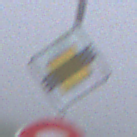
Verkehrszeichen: EndeVorfahrtsstrasse
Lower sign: Geschwindigkeit120
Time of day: MorningAfternoon
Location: Outdoor (RoadRail)
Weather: Overcast
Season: NotSpecified
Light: Natural